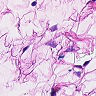
Metastatic tissue present: no